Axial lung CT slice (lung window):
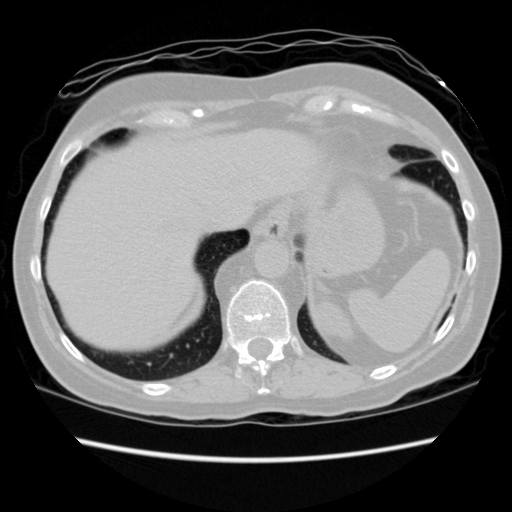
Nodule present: no